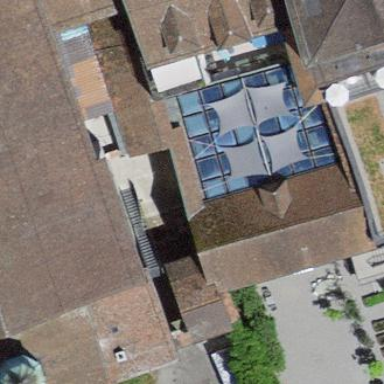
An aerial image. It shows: Building with flat glass roof.